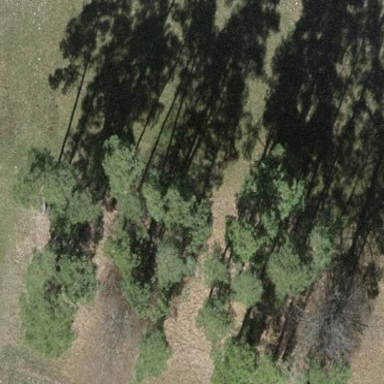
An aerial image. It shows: Forest area.